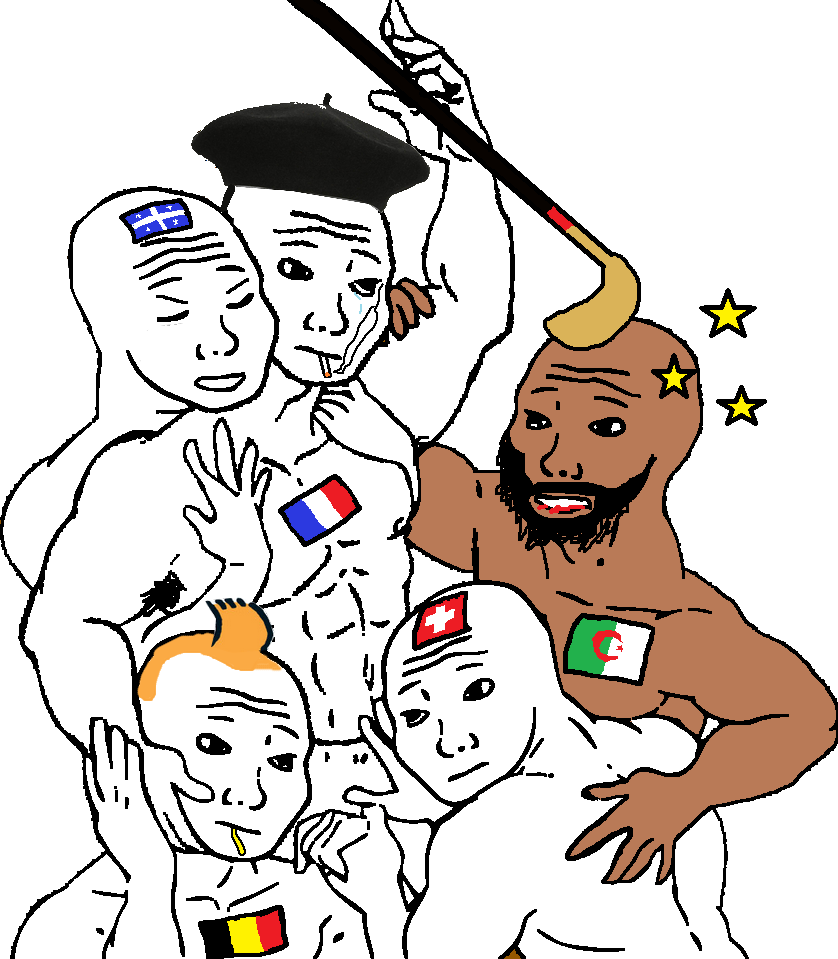
Label: 5_Stronkjak